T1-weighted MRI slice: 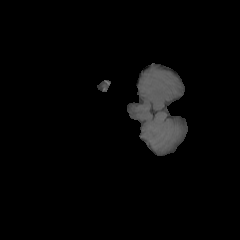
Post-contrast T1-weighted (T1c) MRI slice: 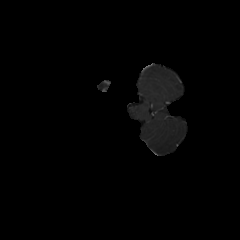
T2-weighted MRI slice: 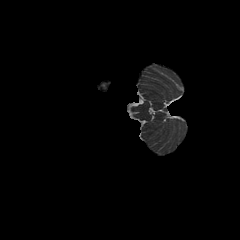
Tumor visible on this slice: no